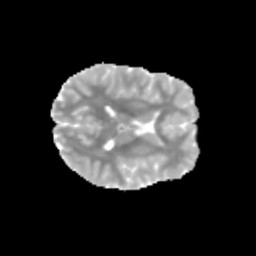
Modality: MD
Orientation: axial
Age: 11
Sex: female
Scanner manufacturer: siemens
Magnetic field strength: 3 T
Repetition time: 3.8 s
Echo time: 0.07 s